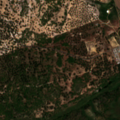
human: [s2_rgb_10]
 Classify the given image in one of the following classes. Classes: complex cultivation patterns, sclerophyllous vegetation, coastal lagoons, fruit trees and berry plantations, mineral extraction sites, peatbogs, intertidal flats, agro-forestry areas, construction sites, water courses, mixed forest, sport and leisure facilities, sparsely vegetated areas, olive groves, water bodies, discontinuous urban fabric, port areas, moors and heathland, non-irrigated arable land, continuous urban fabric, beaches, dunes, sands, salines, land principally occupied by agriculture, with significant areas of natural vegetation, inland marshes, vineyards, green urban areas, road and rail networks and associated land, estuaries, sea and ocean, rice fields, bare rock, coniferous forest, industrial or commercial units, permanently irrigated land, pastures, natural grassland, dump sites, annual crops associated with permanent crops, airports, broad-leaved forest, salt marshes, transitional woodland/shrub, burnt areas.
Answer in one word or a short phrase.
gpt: continuous urban fabric